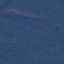
Land use / land cover: Forest